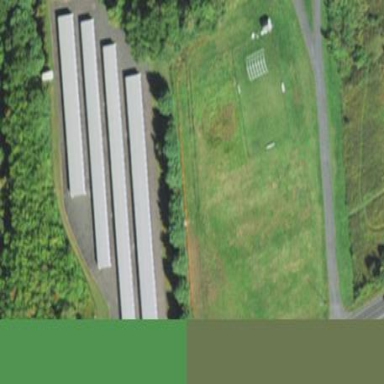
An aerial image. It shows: Storage rental shop.